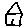
Label: house